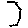
Label: hexagon